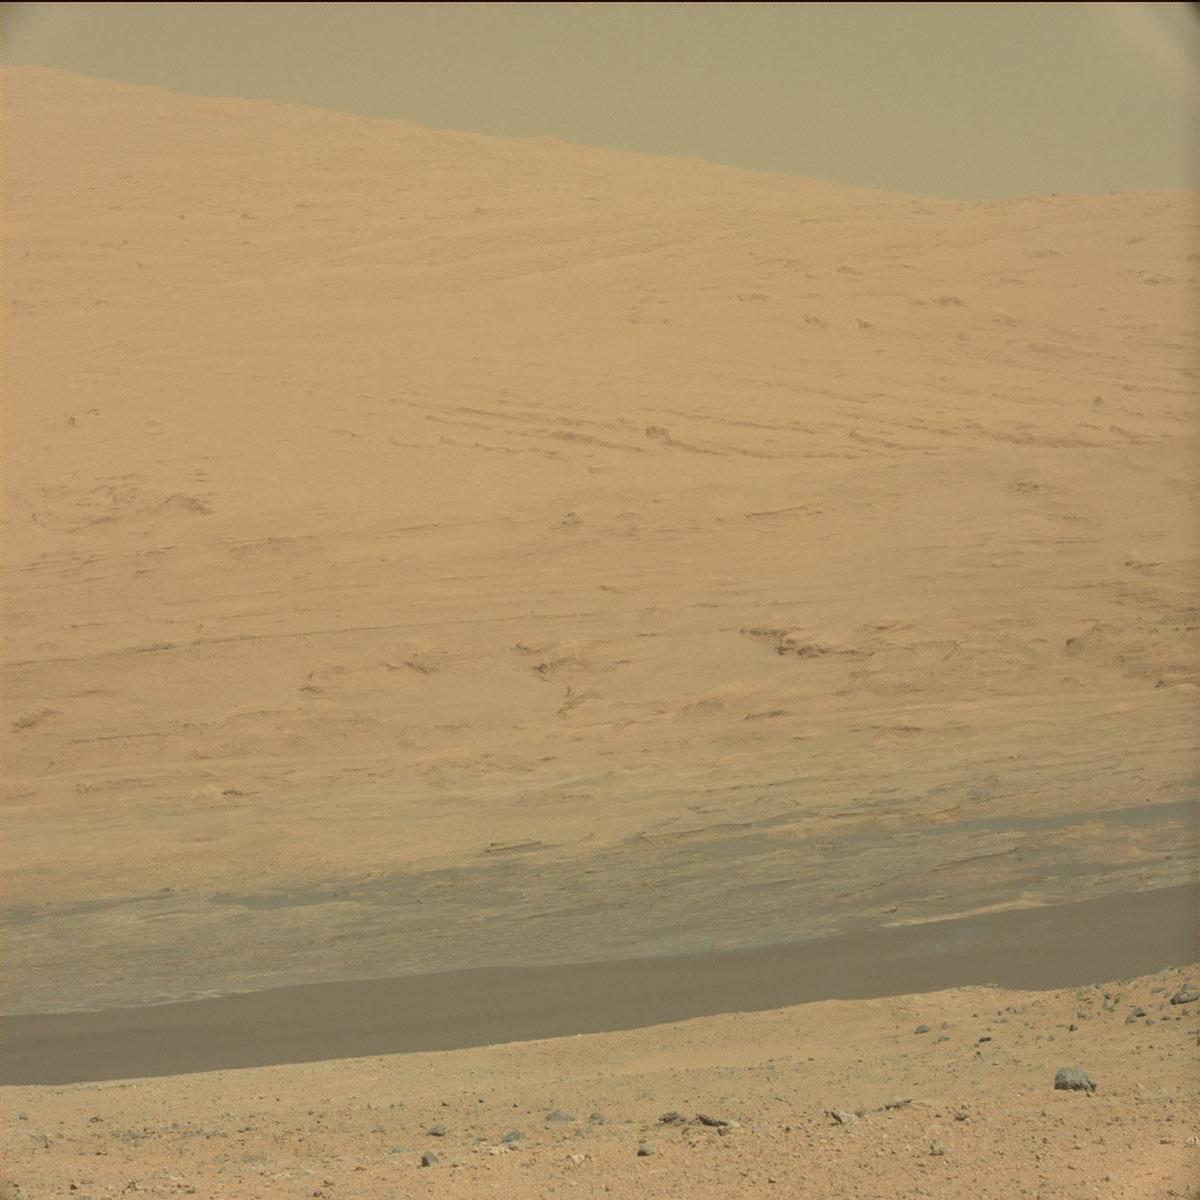
Terrain classes present: Bedrock, Ridge, Sand / Soil, Sky